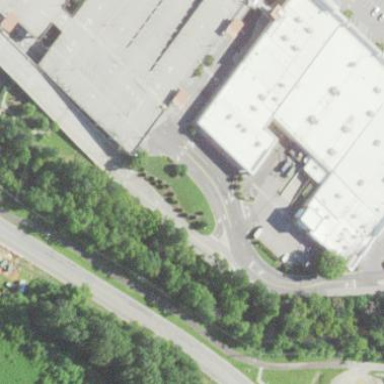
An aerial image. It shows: Commercial building.